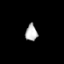
Tissue: prostate
Cell type: Fibroblasts
Senescence score: 0.8335
Nuclear area (px): 192
Mean DAPI intensity: 179.703